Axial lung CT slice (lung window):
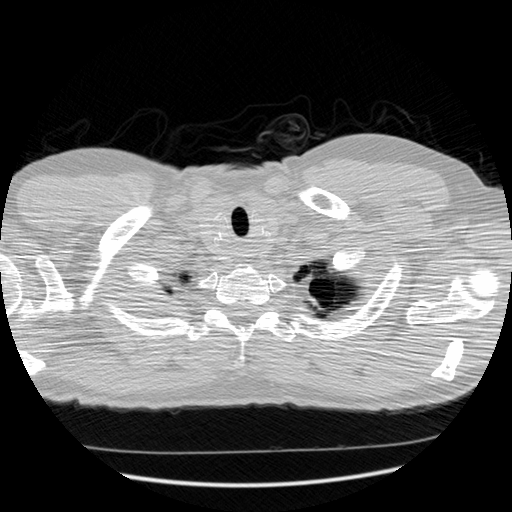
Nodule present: no